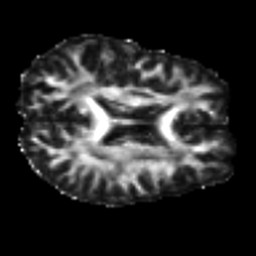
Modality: FA
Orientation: axial
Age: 23
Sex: female
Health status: healthy
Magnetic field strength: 3 T
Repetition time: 8.4 s
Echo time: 0.0926 s